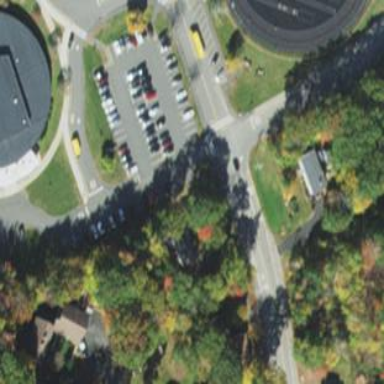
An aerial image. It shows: Parking area.